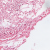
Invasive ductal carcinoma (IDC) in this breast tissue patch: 0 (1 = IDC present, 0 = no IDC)